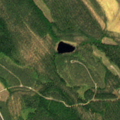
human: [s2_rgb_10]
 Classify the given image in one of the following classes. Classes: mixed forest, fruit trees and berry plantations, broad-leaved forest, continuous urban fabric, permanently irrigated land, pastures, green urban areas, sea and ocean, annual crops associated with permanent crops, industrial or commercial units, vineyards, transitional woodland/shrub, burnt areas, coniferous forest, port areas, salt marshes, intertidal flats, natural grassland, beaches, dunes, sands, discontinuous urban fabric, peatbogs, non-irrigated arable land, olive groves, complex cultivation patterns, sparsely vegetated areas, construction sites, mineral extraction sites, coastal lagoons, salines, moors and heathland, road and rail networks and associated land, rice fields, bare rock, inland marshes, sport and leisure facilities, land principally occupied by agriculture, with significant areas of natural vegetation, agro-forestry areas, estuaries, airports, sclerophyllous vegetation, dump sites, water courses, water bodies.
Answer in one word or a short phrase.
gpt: coniferous forest, transitional woodland/shrub